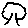
Label: tree